Question: I have 2 tables that are related ().
I made a loop on the controller so that the existing data in the form is taken and then stored into a table detilResult. But I have failed to take all the data. , and that can be taken and saved to table.
How do I retrieve all the data by looping on the controller?
My controller code :
'''
public function actionCreate()
{
$model = new HasilPutusan;
if(isset($_POST['HasilPutusan']))
{
$HasilPutusan = new HasilPutusan();
$DetilSaksi = new DetilSaksi();
$HasilPutusan->attributes = $_POST['HasilPutusan'];
if($HasilPutusan->save()){
foreach ($_POST['rows'] as $key => $count ){
$DetilSaksi->id_detil_fk = $HasilPutusan->id_detil_fk;
$DetilSaksi->id_saksi = $_POST['data_'.$count];
$DetilSaksi->save();
}
$this->redirect('index');
}
}
$this->render('create',array(
'model'=>$model,
));
}
'''
My view :

My view HTML :
'''
<tbody>
<tr>
<td>
<input type="hidden" value="1" name="rows[]" id="rows_1">
<select name="data_1" id="data_1" class="small">
<option value="">- Pilih Data -</option>
<option value="1">Rian Josh</option>
<option value="2">Brian Mac</option>
<option value="3">Widi Astanto</option>
<option value="4">Edy Gordo</option>
<option value="5">Jin Kazama</option>
</select>
</td>
</tr>
<tr>
<td>
<input type="hidden" value="2" name="rows[]" id="rows_2">
<select name="data_2" id="data_2" class="small">
<option value="">- Pilih Data -</option>
<option value="1">Rian Josh</option>
<option value="2">Brian Mac</option>
<option value="3">Widi Astanto</option>
<option value="4">Edy Gordo</option>
<option value="5">Jin Kazama</option>
</select>
</td>
<td><a class="remCF" href="javascript:void(0);">Remove</a></td>
</tr>
<tr>
<td>
<input type="hidden" value="3" name="rows[]" id="rows_3">
<select name="data_3" id="data_3" class="small">
<option value="">- Pilih Data -</option>
<option value="1">Rian Josh</option>
<option value="2">Brian Mac</option>
<option value="3">Widi Astanto</option>
<option value="4">Edy Gordo</option>
<option value="5">Jin Kazama</option>
</select>
</td>
<td><a class="remCF" href="javascript:void(0);">Remove</a></td>
</tr>
</tbody>
'''
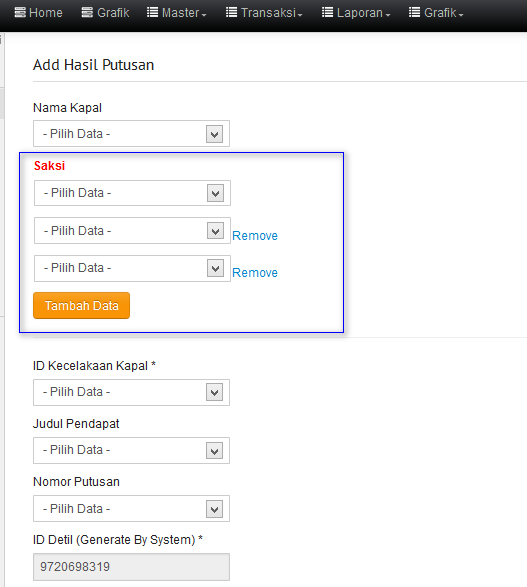
Answer: Shift the initialization of DetilSaksi to inside the foreach loop.
'''
if($HasilPutusan->save()){
foreach ($_POST['rows'] as $key => $count ){
$DetilSaksi = new DetilSaksi();
$DetilSaksi->id_detil_fk = $HasilPutusan->id_detil_fk;
$DetilSaksi->id_saksi = $_POST['data_'.$count];
$DetilSaksi->save();
}
$this->redirect('index');
}
'''